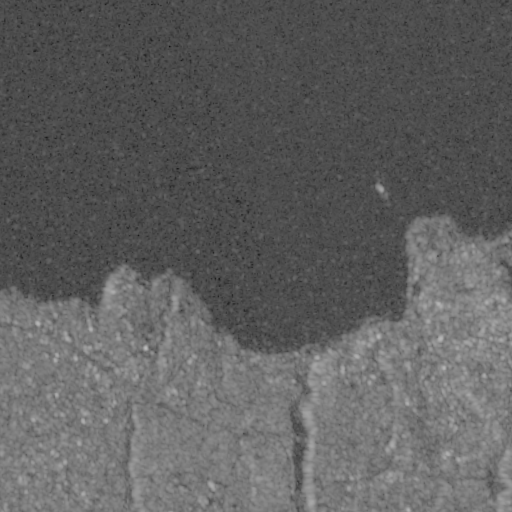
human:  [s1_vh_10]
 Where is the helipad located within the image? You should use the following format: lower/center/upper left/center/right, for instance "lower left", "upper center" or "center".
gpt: The helipad is located in the center of the image.
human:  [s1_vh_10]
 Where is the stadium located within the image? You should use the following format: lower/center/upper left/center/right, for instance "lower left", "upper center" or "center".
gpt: The stadium is located in the center right of the image.
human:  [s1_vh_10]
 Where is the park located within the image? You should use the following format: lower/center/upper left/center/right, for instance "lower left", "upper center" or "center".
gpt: There is no park in the image.

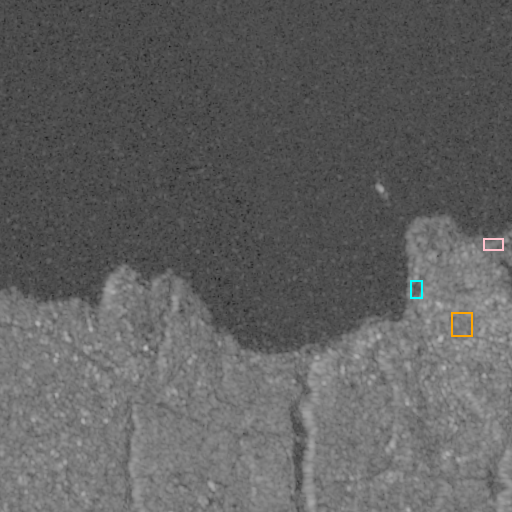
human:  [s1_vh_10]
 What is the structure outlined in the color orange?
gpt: The structure outlined in orange is a park.
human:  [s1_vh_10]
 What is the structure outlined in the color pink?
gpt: The structure outlined in pink is a parking lot.
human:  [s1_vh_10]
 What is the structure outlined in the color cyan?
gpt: The structure outlined in cyan is a stadium.
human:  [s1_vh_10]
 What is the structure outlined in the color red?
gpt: There is no red outline.